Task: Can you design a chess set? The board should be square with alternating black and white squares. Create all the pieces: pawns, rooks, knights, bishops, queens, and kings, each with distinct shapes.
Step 2060:
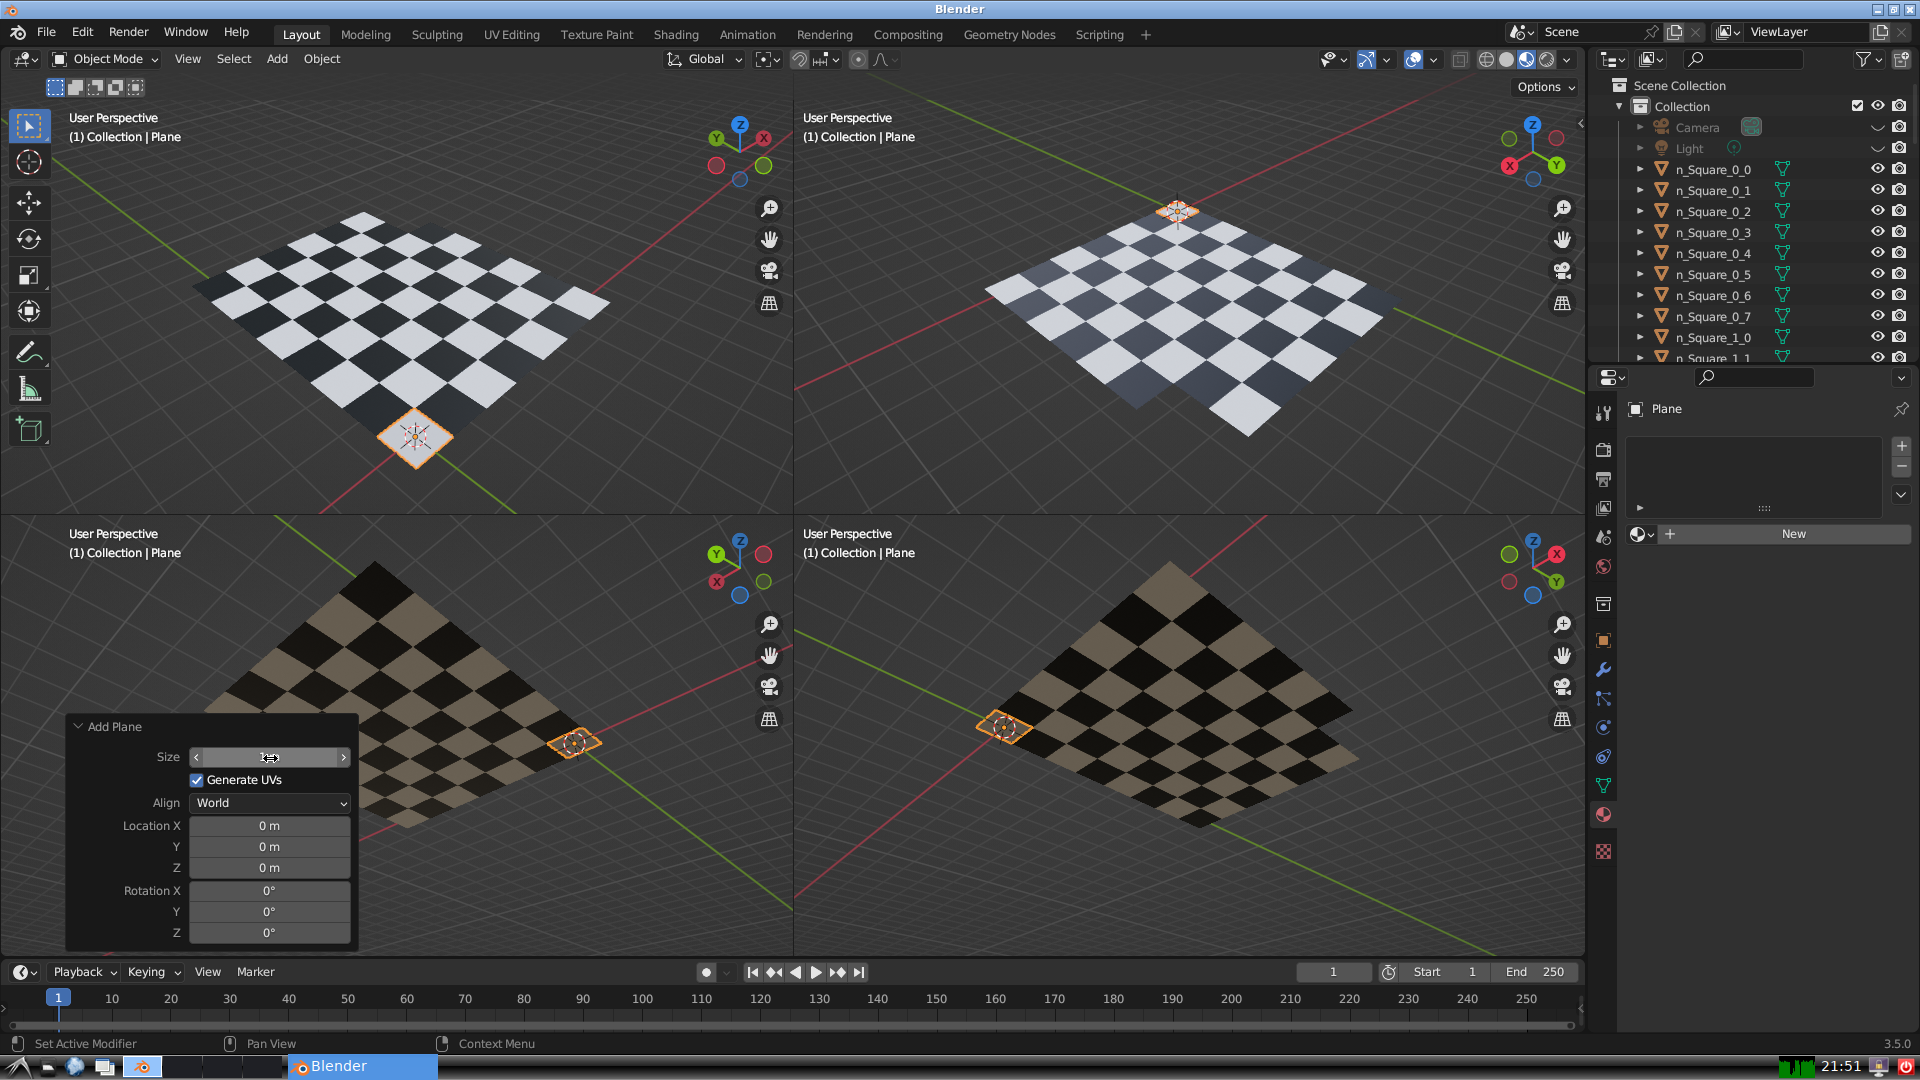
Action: {"mouse_move": [960, 540]}